Aerial crown-view tile of a tropical tree (Barro Colorado Island, Panama), acquired 20250414:
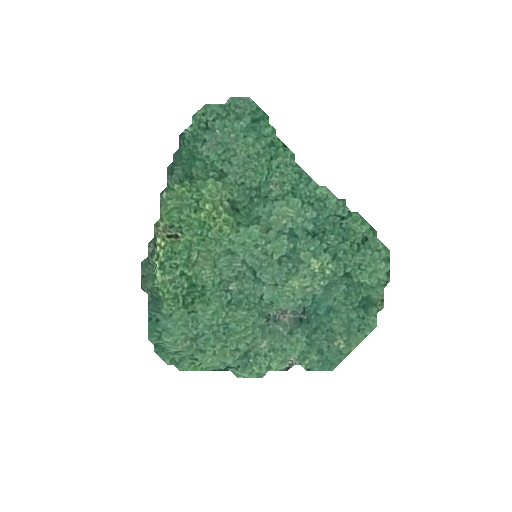
Species: Jacaranda copaia
GBIF accepted scientific name: Jacaranda copaia
Crown area: 71.537 m²